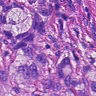
Metastatic tissue present: yes